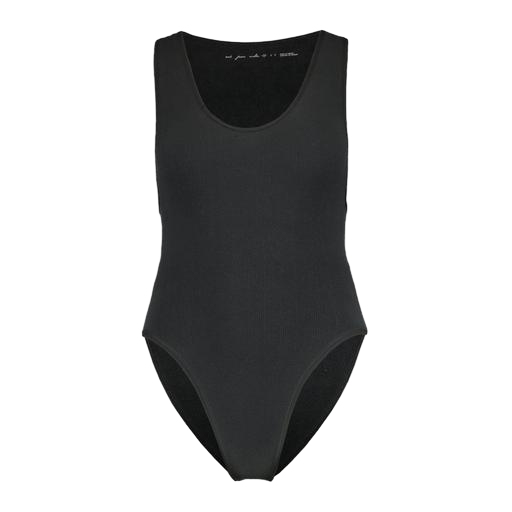
black one piece, black scoop tank, black shaping tank, white background